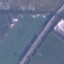
Land use / land cover class: Highway